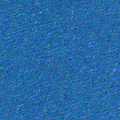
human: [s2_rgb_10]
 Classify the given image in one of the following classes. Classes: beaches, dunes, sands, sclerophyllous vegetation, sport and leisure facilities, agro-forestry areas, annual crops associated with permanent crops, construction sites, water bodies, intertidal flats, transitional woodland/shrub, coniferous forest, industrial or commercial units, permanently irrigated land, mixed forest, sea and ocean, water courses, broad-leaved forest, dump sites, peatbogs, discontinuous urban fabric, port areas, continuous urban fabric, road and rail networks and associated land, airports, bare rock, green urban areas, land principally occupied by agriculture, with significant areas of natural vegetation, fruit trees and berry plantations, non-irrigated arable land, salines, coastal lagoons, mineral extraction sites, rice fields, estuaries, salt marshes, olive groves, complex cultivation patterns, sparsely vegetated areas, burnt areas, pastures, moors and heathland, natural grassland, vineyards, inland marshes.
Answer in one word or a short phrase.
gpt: sea and ocean